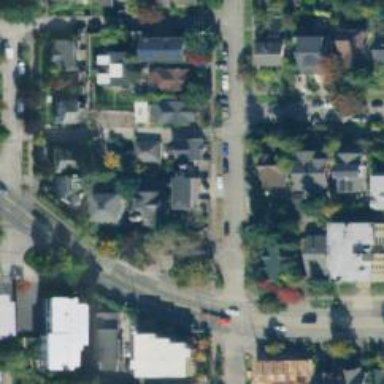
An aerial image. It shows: Alleyway designated as service road.